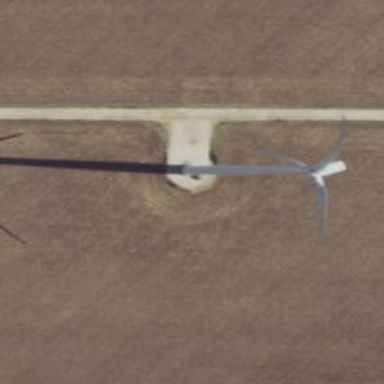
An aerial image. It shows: Wind generator powered by horizontal axis wind turbine.